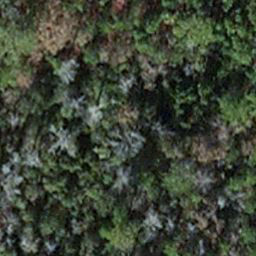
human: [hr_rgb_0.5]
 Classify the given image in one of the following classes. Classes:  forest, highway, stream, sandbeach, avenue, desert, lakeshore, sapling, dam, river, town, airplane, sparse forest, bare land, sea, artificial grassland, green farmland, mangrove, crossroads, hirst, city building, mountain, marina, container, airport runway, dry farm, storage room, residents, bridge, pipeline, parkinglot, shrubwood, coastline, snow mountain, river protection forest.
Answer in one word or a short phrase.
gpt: sapling